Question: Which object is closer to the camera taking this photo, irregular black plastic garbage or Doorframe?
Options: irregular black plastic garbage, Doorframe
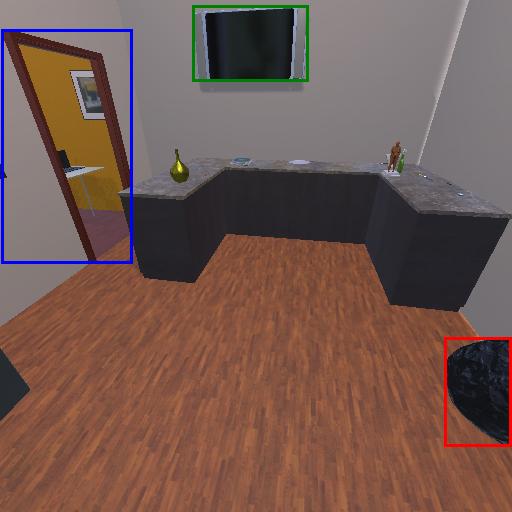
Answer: irregular black plastic garbage